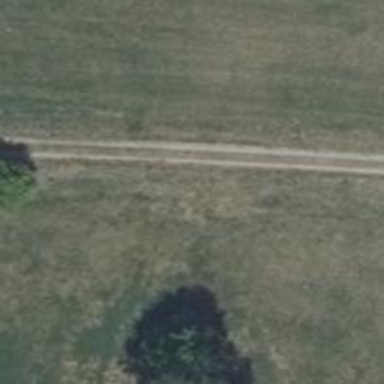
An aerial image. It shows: Hunting stand.